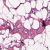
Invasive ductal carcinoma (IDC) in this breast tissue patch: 0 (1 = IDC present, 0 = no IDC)